Field crop: maize
Growth stage: 2
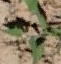
Species: atriplex